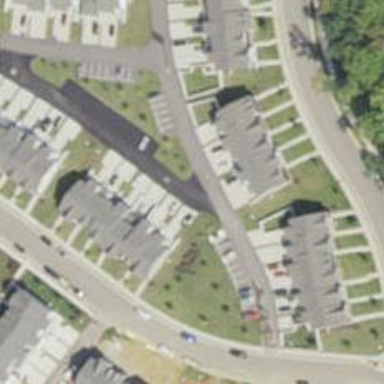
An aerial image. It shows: Alley classified as service road.